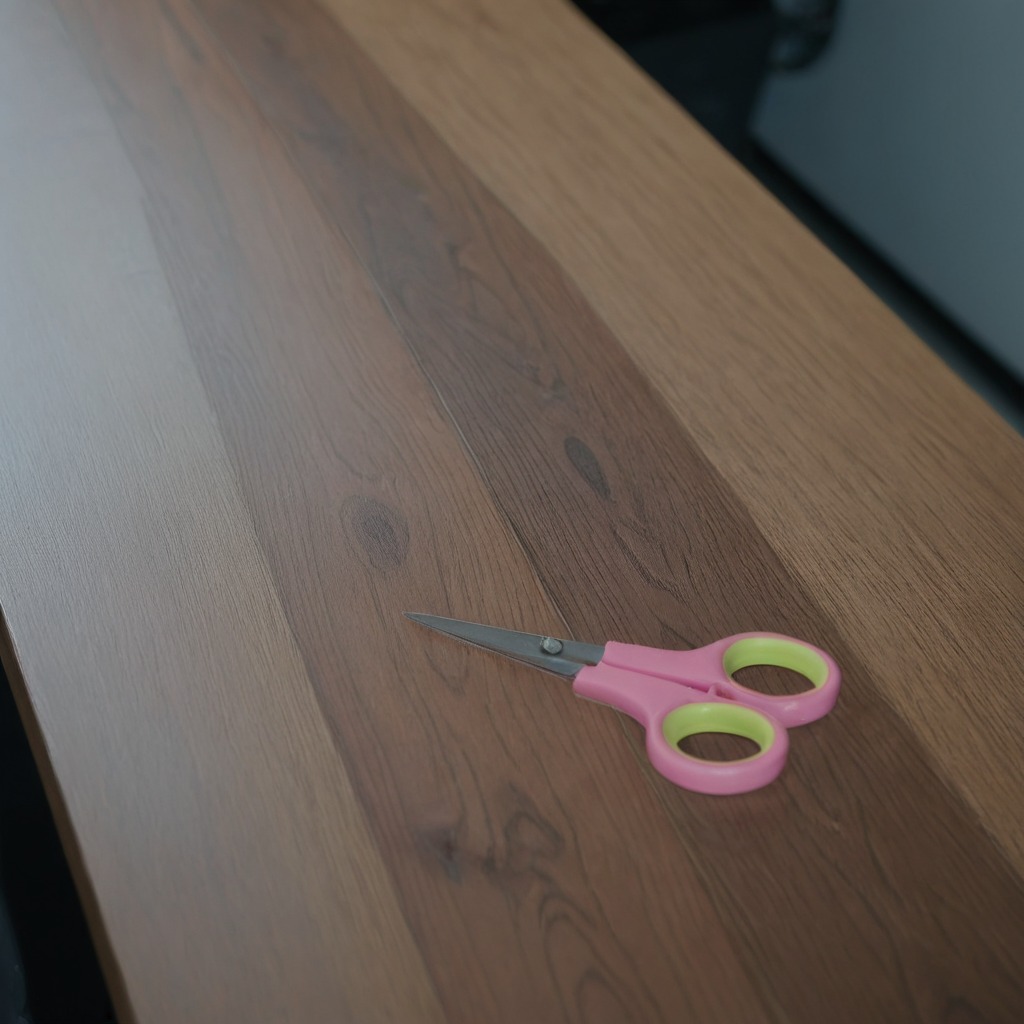
A scissor lies on the old table in the small garage at twilight.